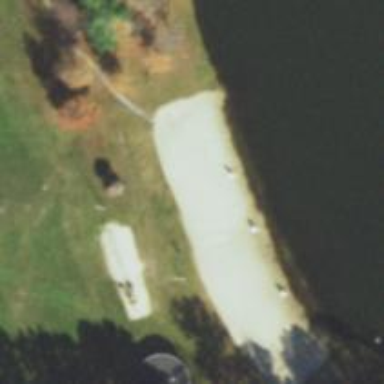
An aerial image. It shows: Emergency lifeguard tower.